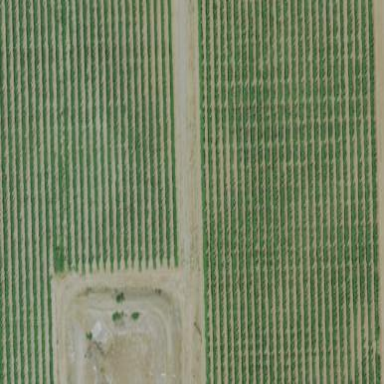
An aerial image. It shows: Orchard.